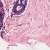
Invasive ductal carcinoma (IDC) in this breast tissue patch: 0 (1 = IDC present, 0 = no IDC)